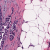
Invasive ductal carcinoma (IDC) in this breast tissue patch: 0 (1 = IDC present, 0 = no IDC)